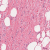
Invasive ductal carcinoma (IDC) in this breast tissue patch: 0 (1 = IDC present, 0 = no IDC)